Interaction volume radius: 5 \u00c5
Interaction volume height: 10 \u00c5
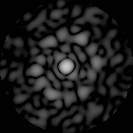
Disorder parameter: 0.8689